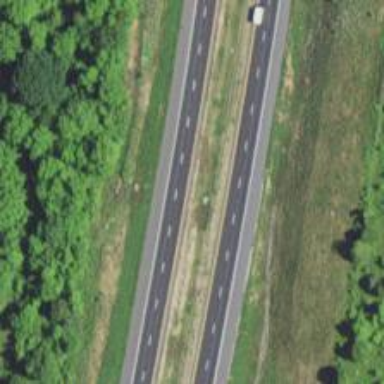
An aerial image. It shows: Asphalt motorway.